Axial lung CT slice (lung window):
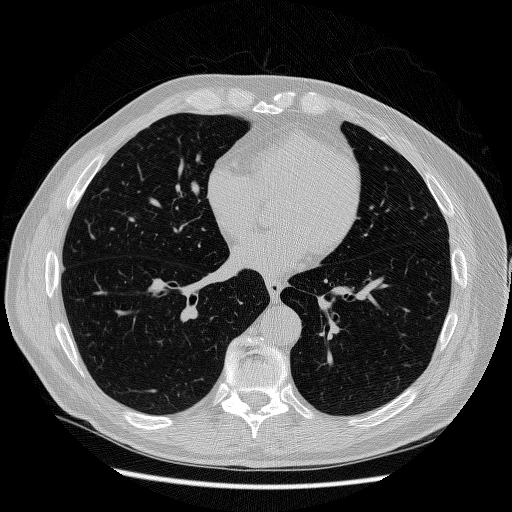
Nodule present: no